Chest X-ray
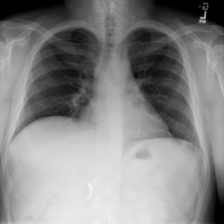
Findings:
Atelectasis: positive
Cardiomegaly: negative
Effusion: negative
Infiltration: negative
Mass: negative
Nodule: negative
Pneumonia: negative
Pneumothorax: negative
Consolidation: negative
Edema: negative
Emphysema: negative
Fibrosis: negative
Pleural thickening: negative
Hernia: negative